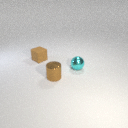
small brown metal cylinder to the left of small cyan metal sphere